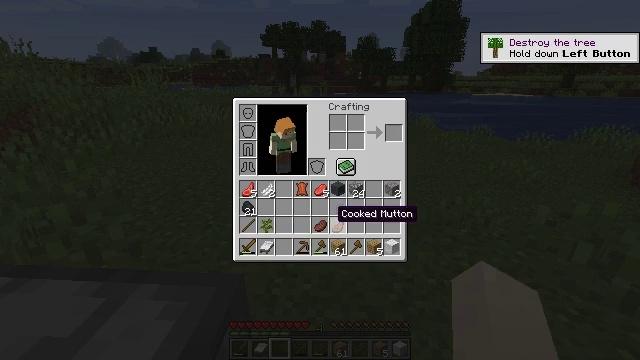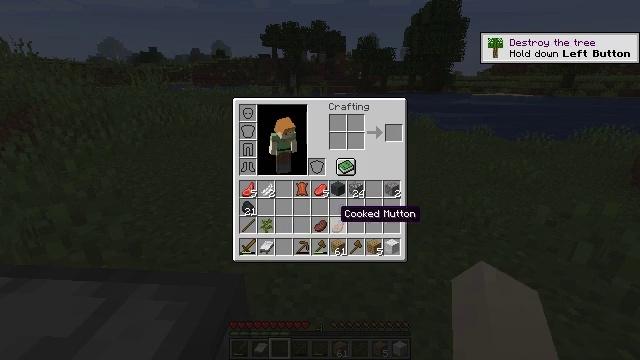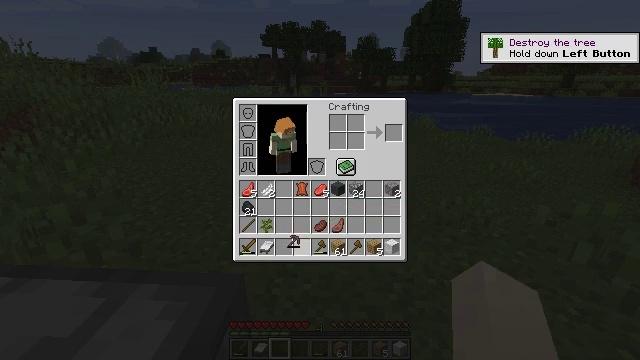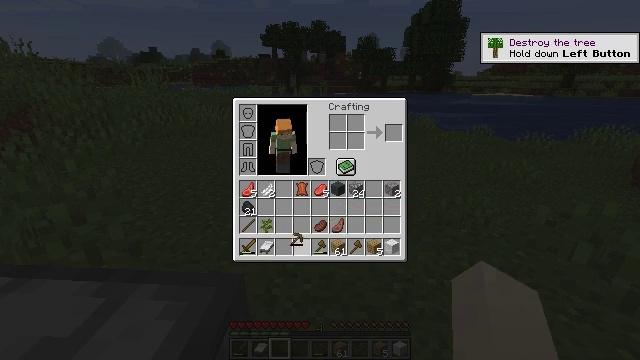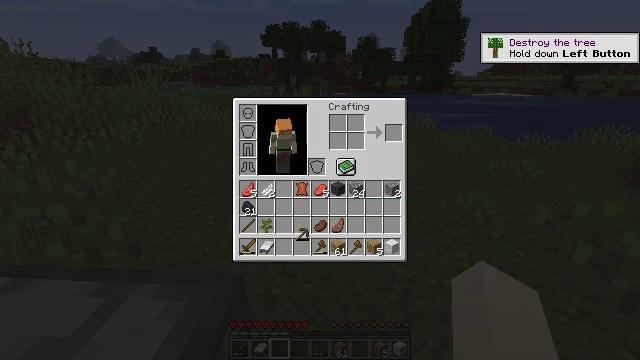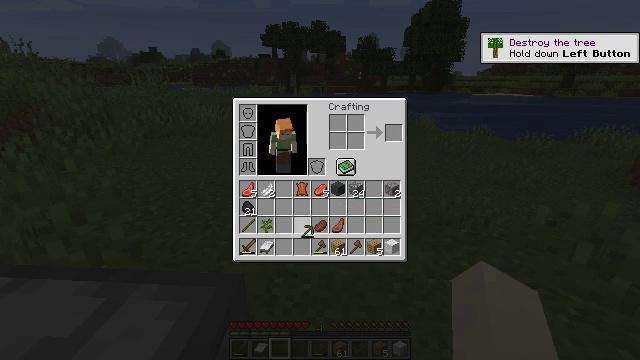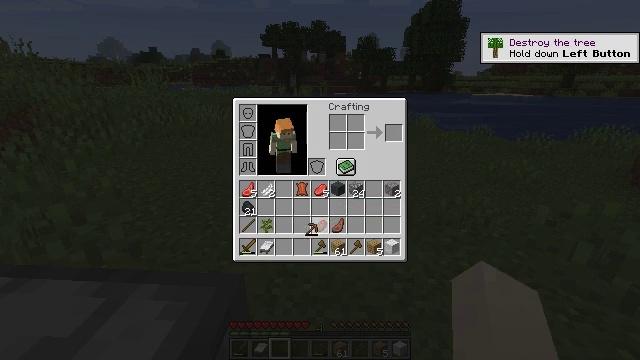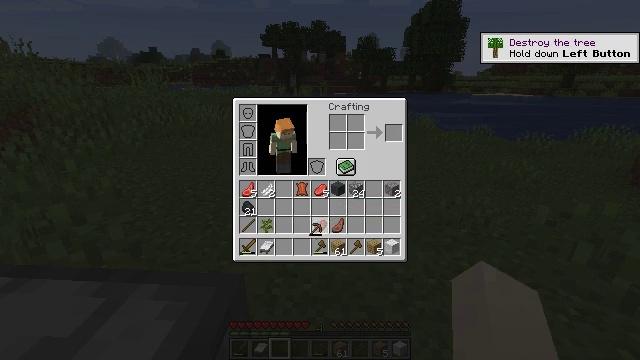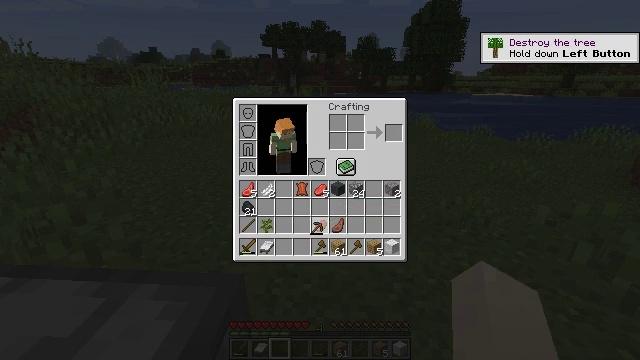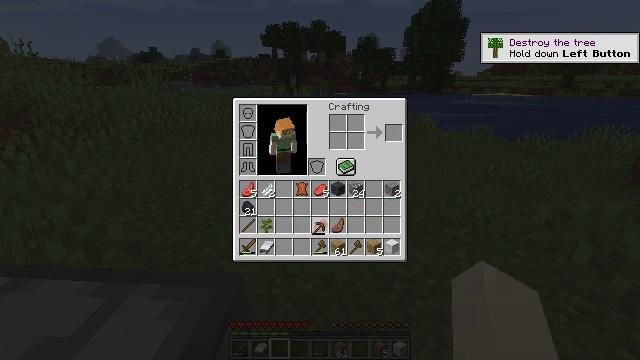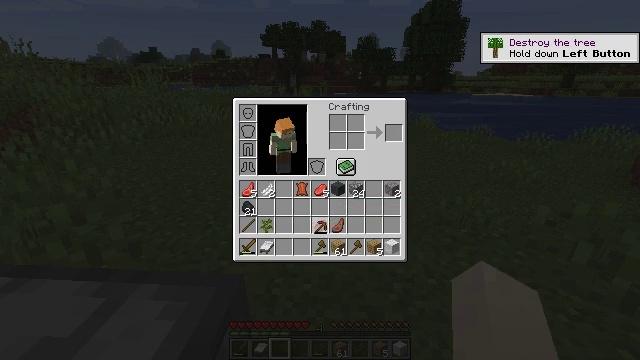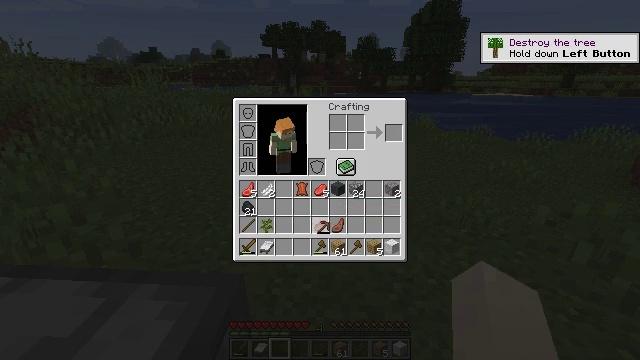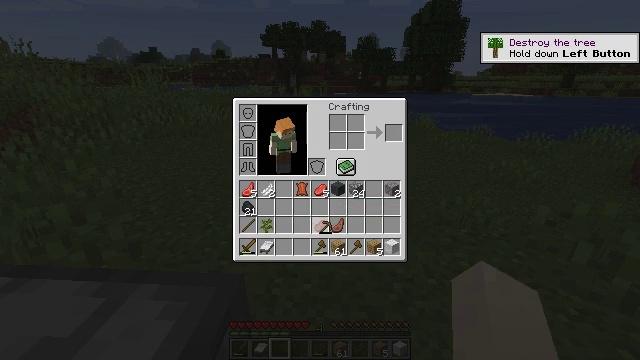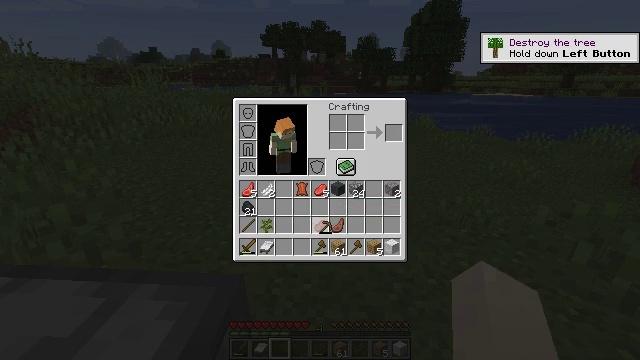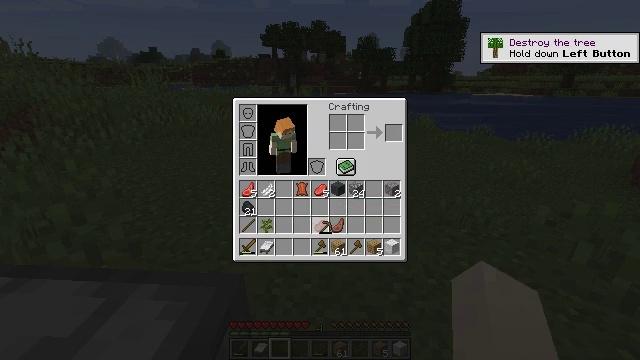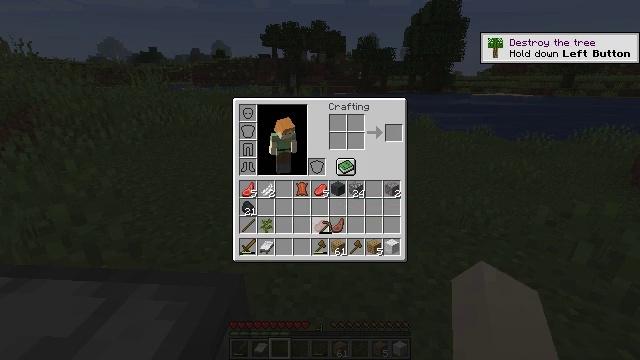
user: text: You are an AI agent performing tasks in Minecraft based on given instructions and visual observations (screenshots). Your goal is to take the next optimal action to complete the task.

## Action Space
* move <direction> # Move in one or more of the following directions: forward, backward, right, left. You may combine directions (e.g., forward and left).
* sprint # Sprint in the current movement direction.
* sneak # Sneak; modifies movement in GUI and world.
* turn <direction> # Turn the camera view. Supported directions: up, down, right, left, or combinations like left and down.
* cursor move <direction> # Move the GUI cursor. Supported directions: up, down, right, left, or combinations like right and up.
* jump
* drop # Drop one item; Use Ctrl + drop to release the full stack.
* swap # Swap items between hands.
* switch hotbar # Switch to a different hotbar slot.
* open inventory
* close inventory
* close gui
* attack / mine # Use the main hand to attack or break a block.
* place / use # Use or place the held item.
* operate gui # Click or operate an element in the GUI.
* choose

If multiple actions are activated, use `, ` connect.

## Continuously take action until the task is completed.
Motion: motion action
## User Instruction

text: Mine the furnace to collect it.
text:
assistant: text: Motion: open gui
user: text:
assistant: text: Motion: cursor move left and down, operate gui
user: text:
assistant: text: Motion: no_op
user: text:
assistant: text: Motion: no_op
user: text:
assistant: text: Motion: no_op
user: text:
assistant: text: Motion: no_op
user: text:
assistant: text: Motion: no_op
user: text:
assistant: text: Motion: no_op
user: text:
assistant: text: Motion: no_op
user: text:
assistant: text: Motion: no_op
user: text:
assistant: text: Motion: no_op
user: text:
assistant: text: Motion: no_op
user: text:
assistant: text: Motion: no_op
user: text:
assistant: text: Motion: no_op
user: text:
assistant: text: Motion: no_op
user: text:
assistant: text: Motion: no_op
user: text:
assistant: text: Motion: no_op
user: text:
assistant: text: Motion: no_op
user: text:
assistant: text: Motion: no_op
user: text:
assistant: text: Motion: no_op
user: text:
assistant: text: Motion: no_op
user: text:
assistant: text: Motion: no_op
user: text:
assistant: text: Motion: no_op
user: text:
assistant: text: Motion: no_op
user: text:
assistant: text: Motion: no_op
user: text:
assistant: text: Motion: no_op
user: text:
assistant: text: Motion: no_op
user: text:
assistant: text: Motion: no_op
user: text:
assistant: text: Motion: no_op
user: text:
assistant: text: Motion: no_op